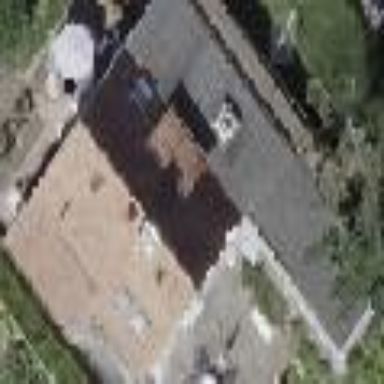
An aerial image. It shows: Detached building with gabled roof.